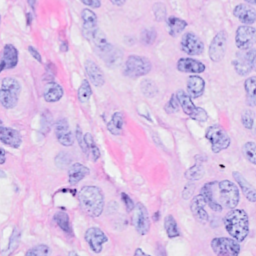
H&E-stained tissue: Breast